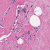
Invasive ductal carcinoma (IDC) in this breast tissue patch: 0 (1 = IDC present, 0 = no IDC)